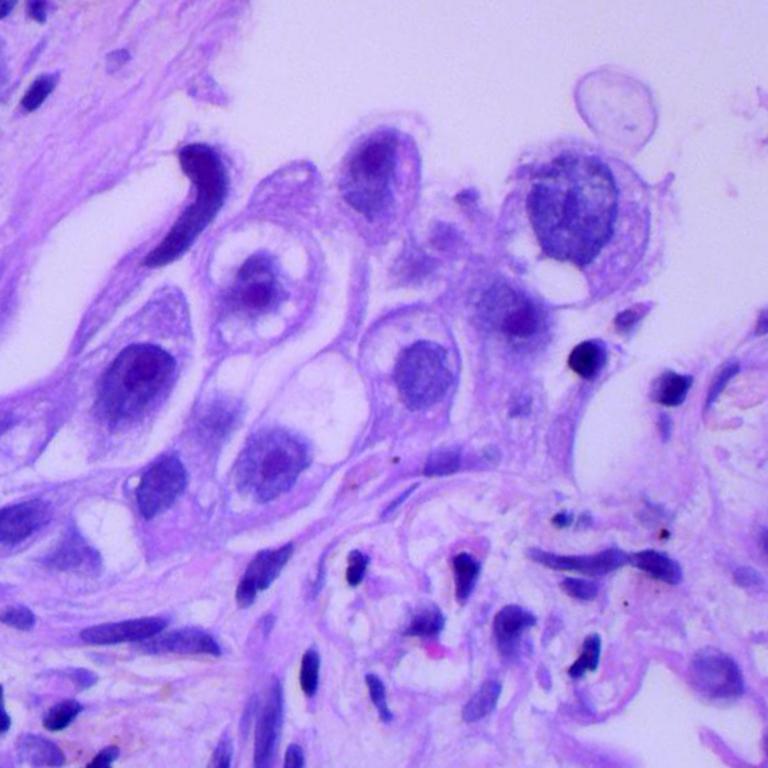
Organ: lung
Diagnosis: adenocarcinomas